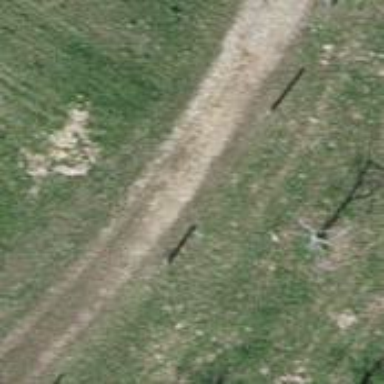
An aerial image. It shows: Track road with grade4 tracktype.